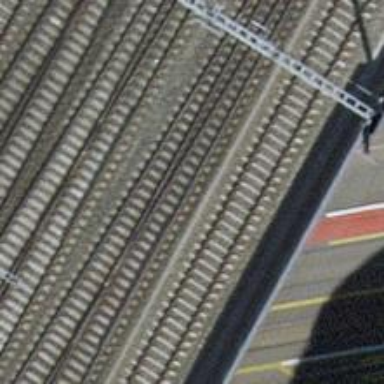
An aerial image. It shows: Single-track railway bridge with electrified contact line.